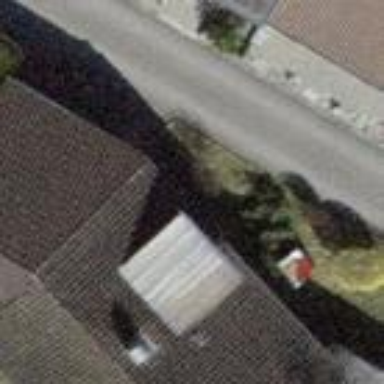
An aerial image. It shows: Building with tile roof.